Brain MRI, t1w sequence, axial 2D slice.
Patient: age 23, sex F, weight 78 kg, height 1.78 m
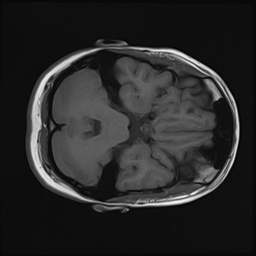